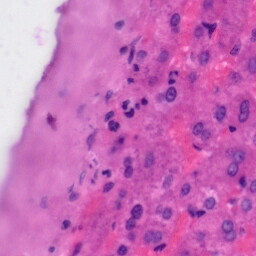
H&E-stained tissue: Liver